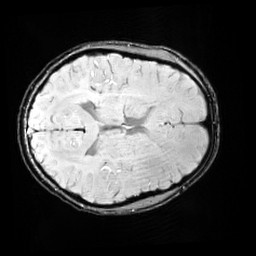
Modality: SWI
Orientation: axial
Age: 14
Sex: female
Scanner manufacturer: siemens
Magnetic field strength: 3 T
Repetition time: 0.027 s
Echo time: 0.02 s